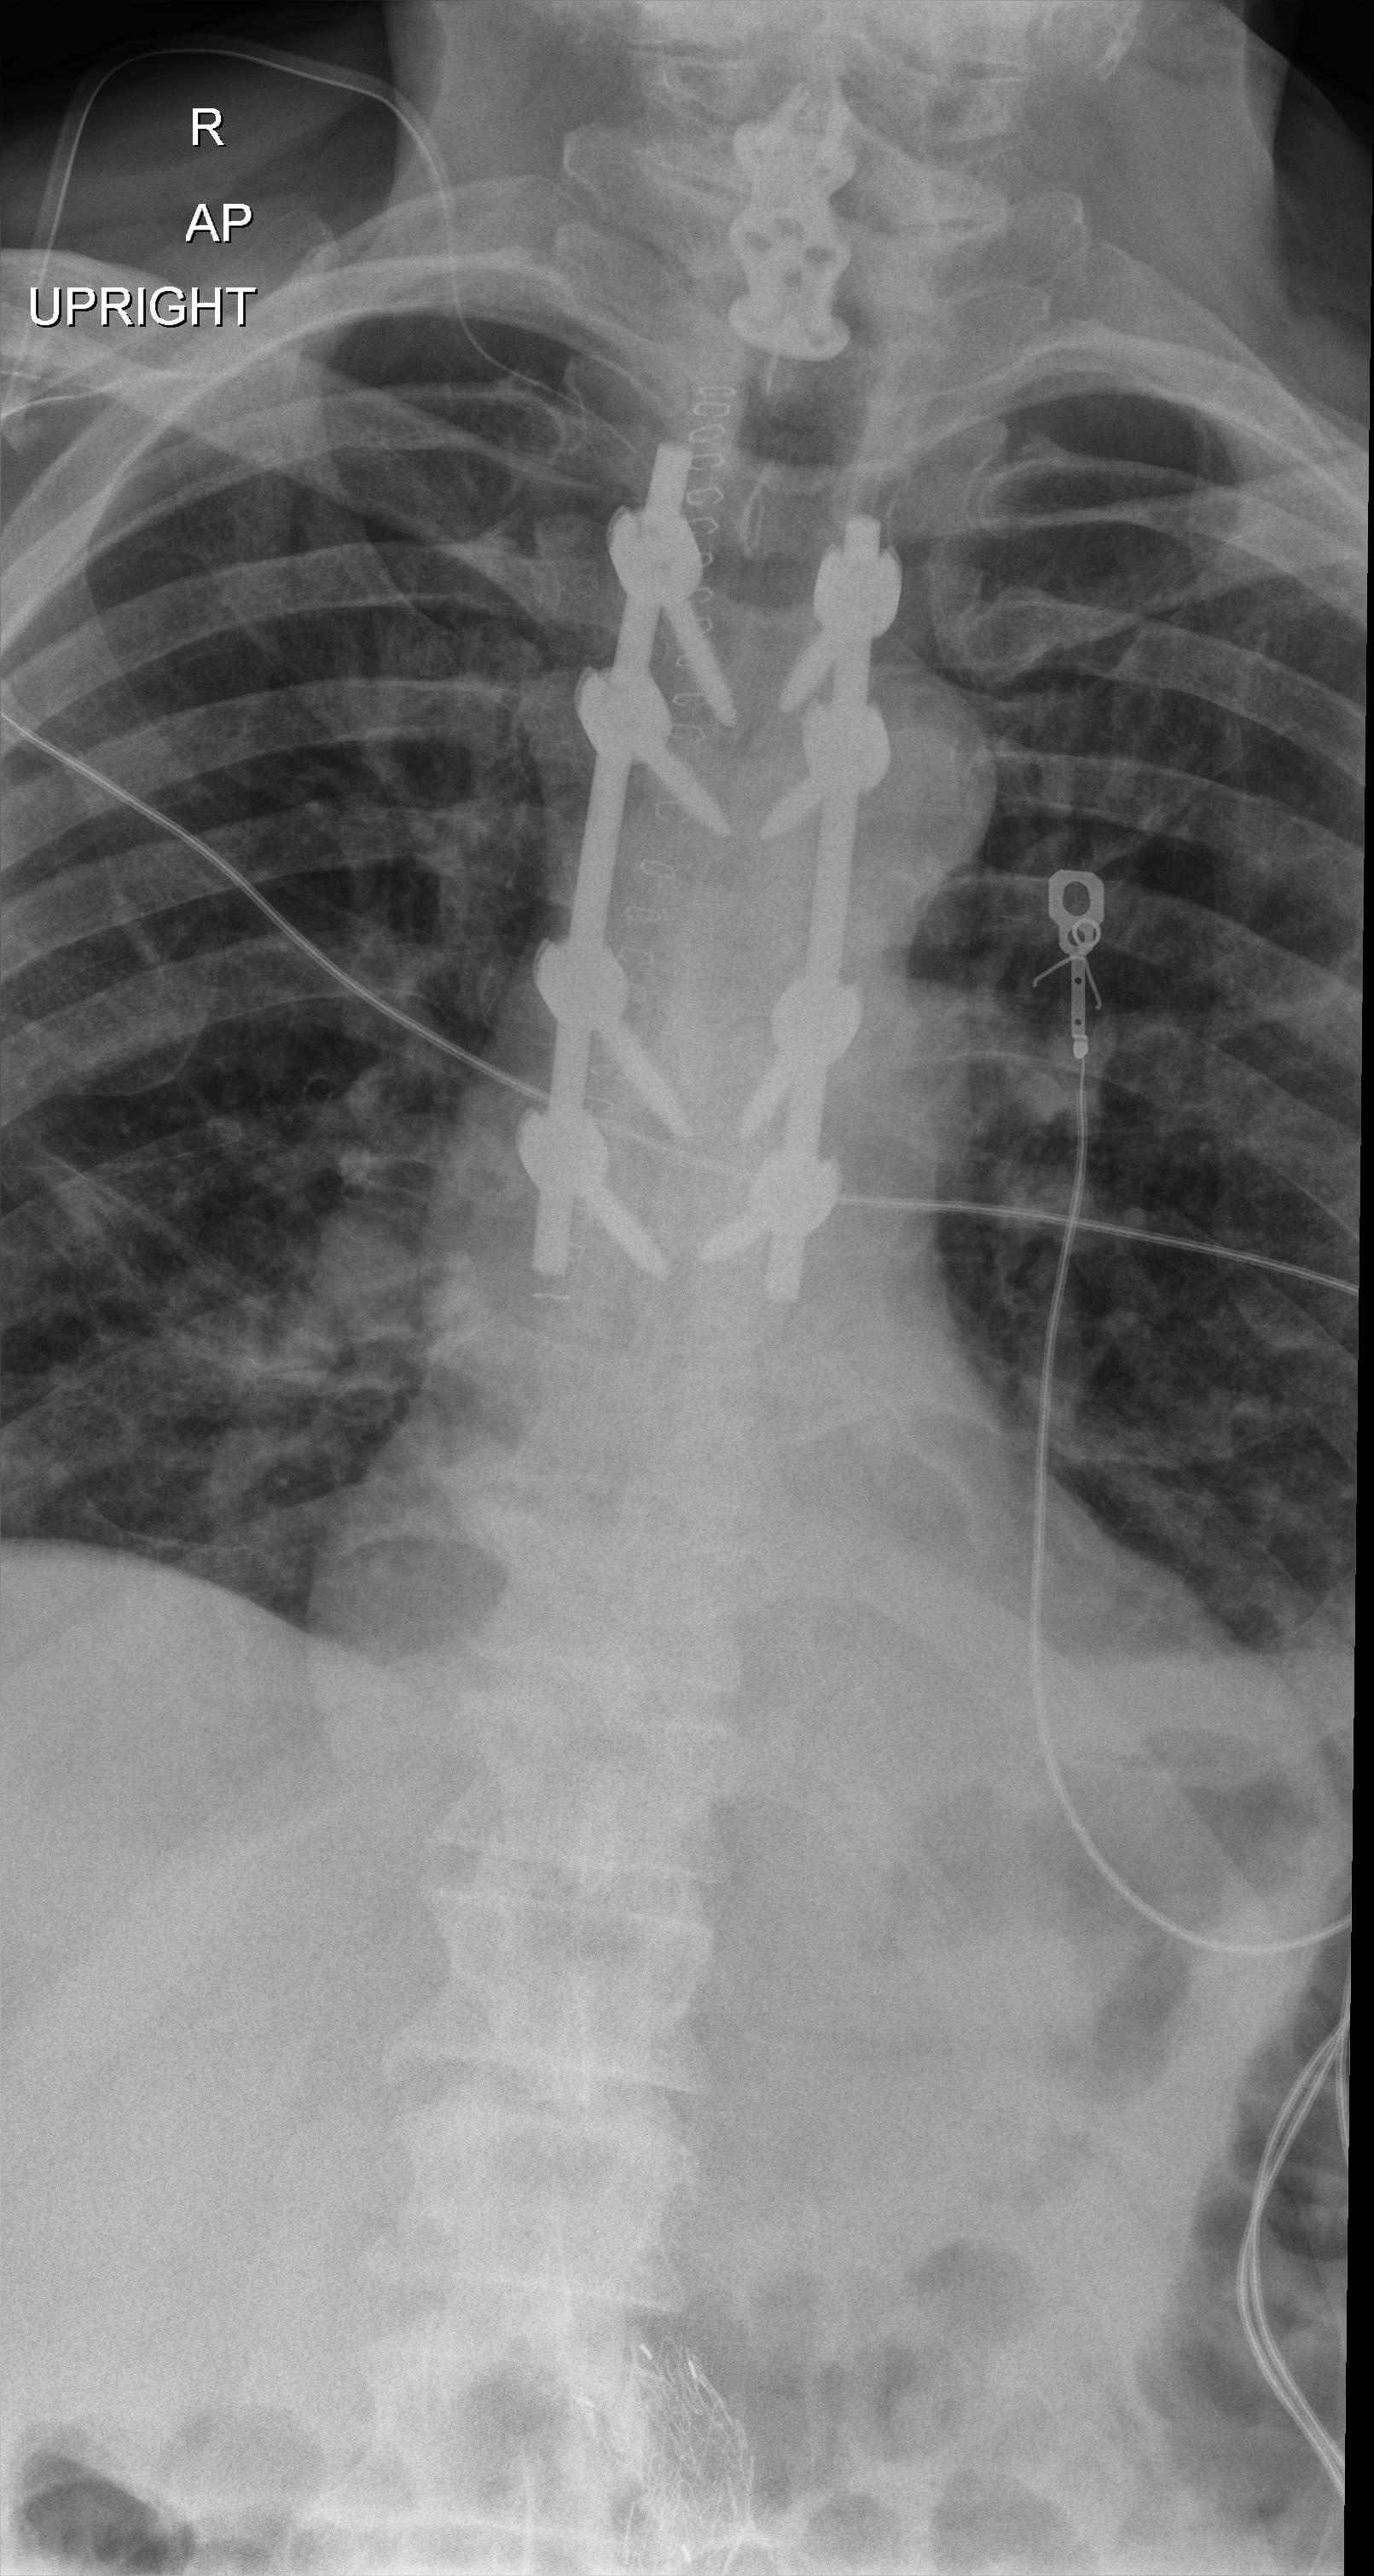
View: AP
Implant manufacturer: nuvasive reline